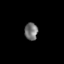
Tissue: skin
Cell type: Epithelial cells
Senescence score: 0.2387
Nuclear area (px): 228
Mean DAPI intensity: 112.377